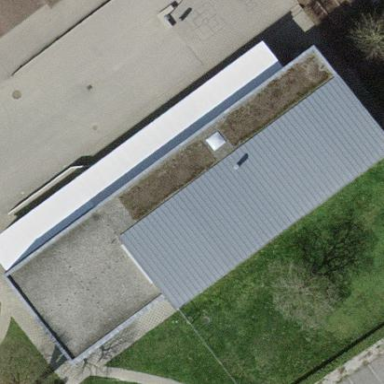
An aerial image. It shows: School building.